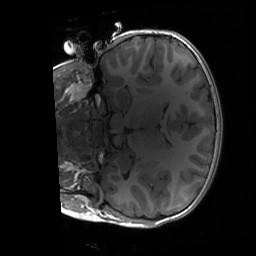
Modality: T1w
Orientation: coronal
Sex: male
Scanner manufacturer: siemens
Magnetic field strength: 3 T
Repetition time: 1.9 s
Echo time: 0.00243 s